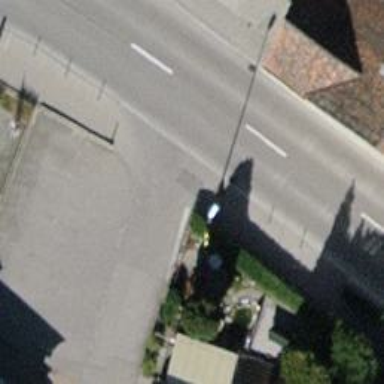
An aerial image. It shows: Smooth asphalt road in residential area.